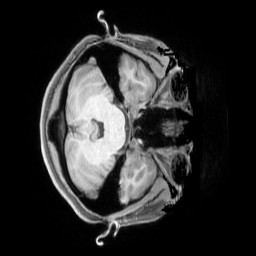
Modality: T1w
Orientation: axial